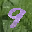
Label: 9